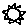
Label: sun